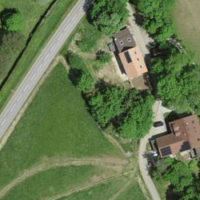
EUNIS habitat code: 52
Species observed at this site:
Himantoglossum hircinum